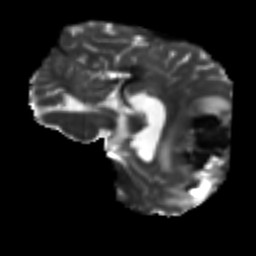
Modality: T2w
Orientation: sagittal
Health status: ill
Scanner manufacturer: siemens
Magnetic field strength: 3 T
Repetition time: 6.8 s
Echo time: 0.097 s